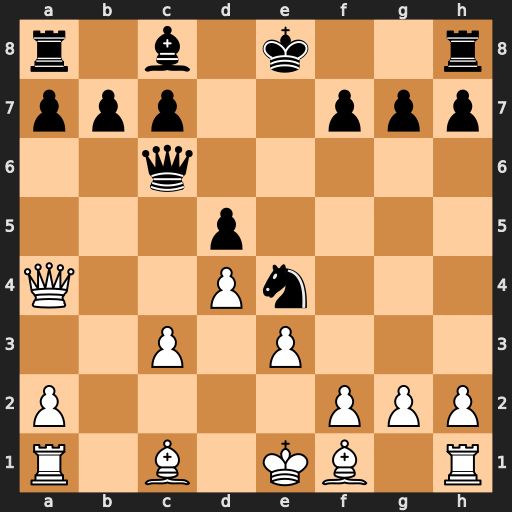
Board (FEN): r1b1k2r/ppp2ppp/2q5/3p4/Q2Pn3/2P1P3/P4PPP/R1B1KB1R
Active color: w
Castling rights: KQkq
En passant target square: -
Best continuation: Bb5 Bd7 Bxc6